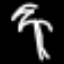
Label: palm tree